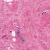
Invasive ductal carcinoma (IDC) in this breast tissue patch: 0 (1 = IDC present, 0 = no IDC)